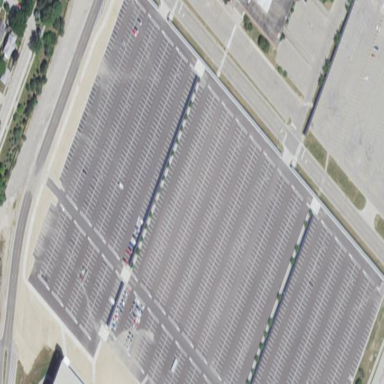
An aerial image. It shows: Parking area with surface.